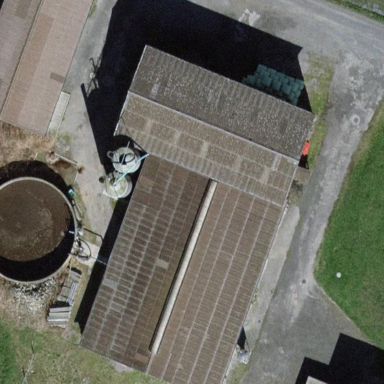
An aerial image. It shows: Farmyard area.